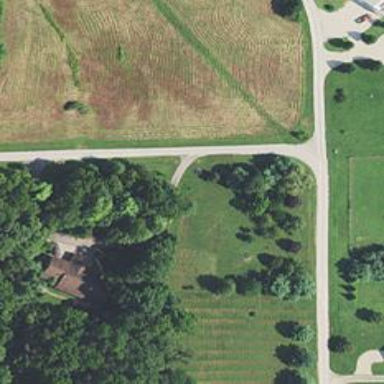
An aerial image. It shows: Driveway leading to service road.